You are looking at the short-time Fourier spectrogram of a bearing's acceleration signal. What is the most likely bearing condition (normal, inner_race, outer_race, ball)?
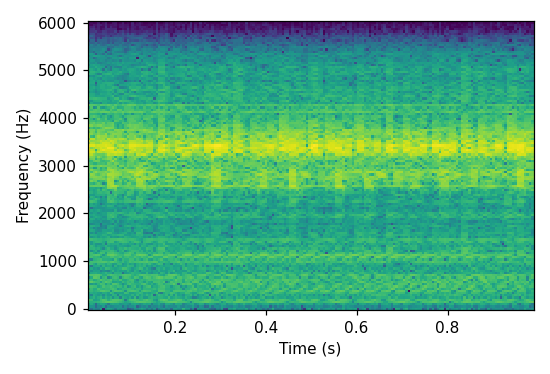
Answer: outer_race